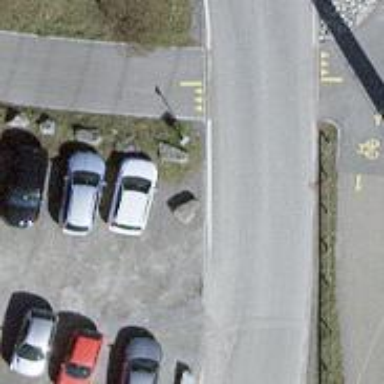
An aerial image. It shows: Block barrier.